Field crop: maize
Growth stage: 2
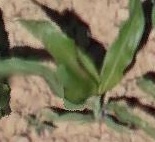
Species: maize